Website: macys
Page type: newsletter-management
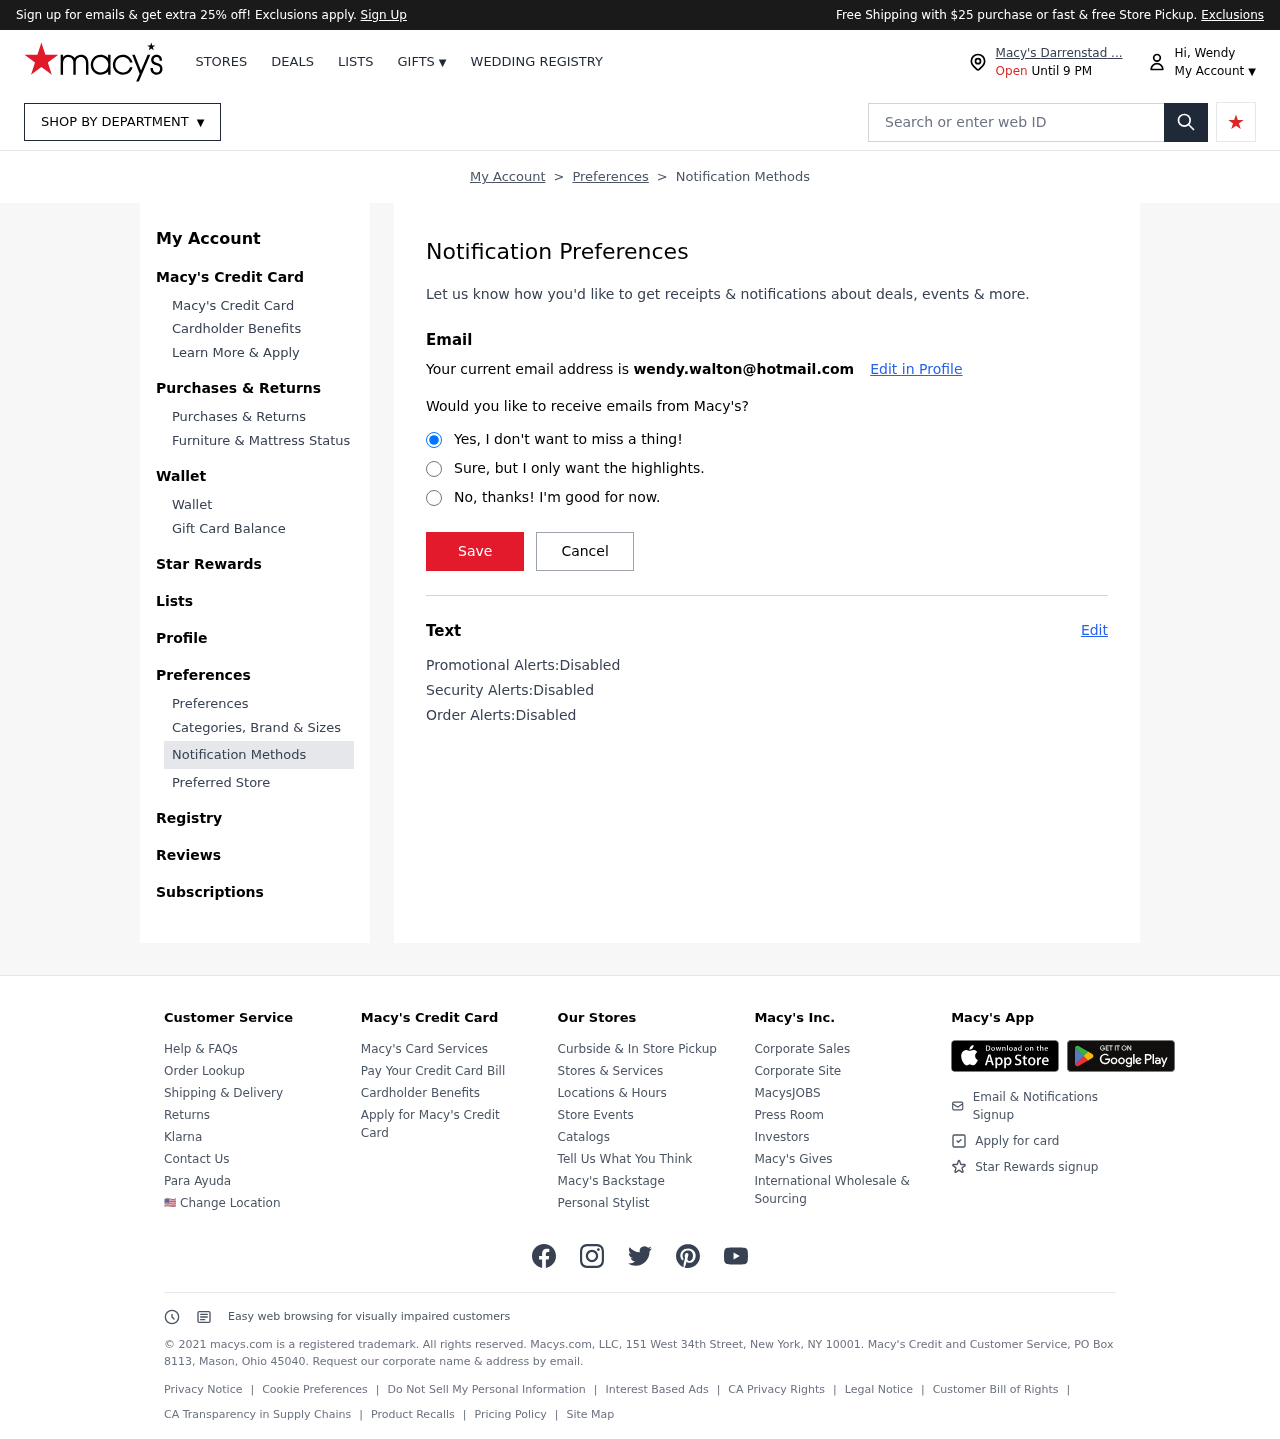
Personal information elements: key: PII_EMAIL
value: wendy.walton@hotmail.com
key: PII_FIRSTNAME
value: Hi, Wendy
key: PII_LOCATION1_CITY
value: Macy's Darrenstad ...
Search elements: key: HEADER_SEARCH
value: Search or enter web ID